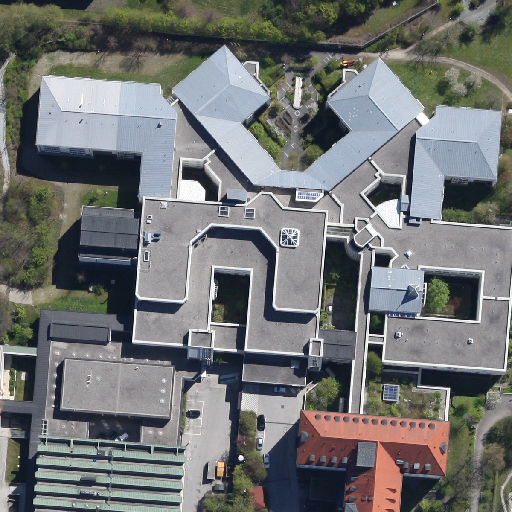
Referring expression: paved road along with tree